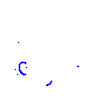
Particle: kaon